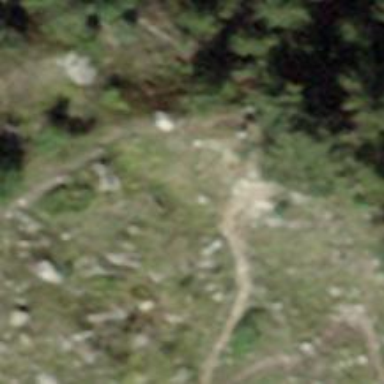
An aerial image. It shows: Path.